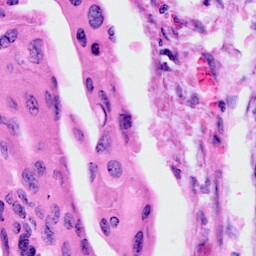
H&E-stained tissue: Cervix